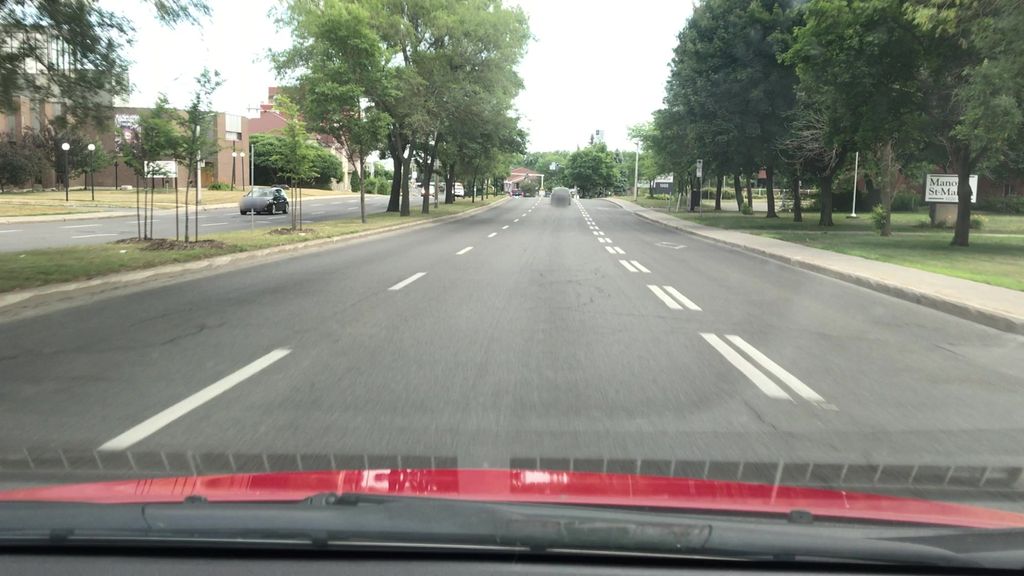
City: montreal